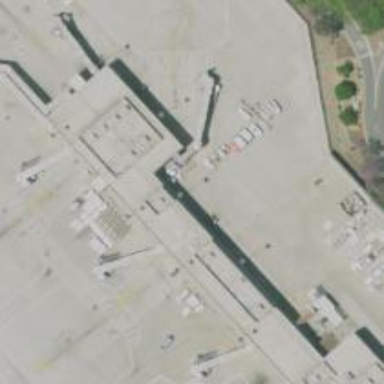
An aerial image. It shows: Jet bridge at the airport.